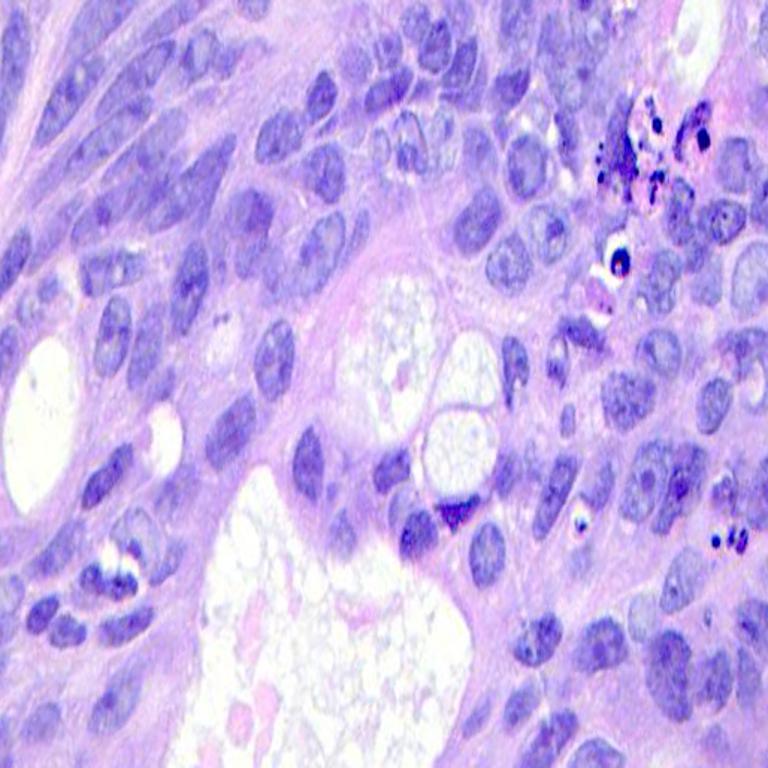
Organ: colon
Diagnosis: adenocarcinomas